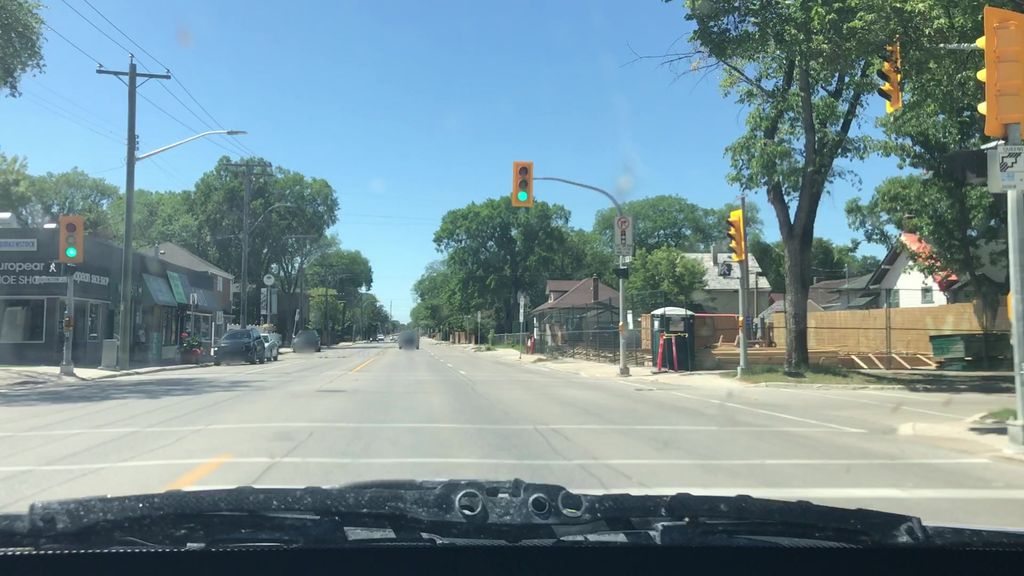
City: winnipeg